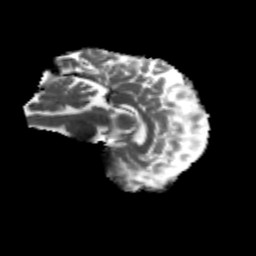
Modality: MD
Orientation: sagittal
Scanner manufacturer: siemens
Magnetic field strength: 3 T
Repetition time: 4.16 s
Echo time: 0.0806 s